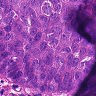
Metastatic tissue present: yes